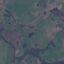
Land use / land cover: Pasture